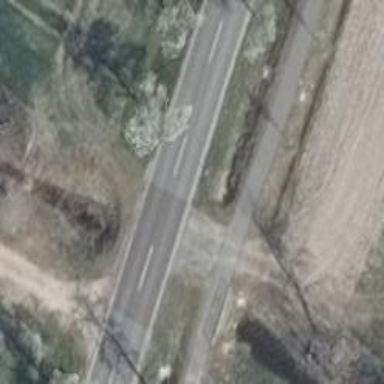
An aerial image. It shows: Tertiary road with asphalt surface.